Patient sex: F
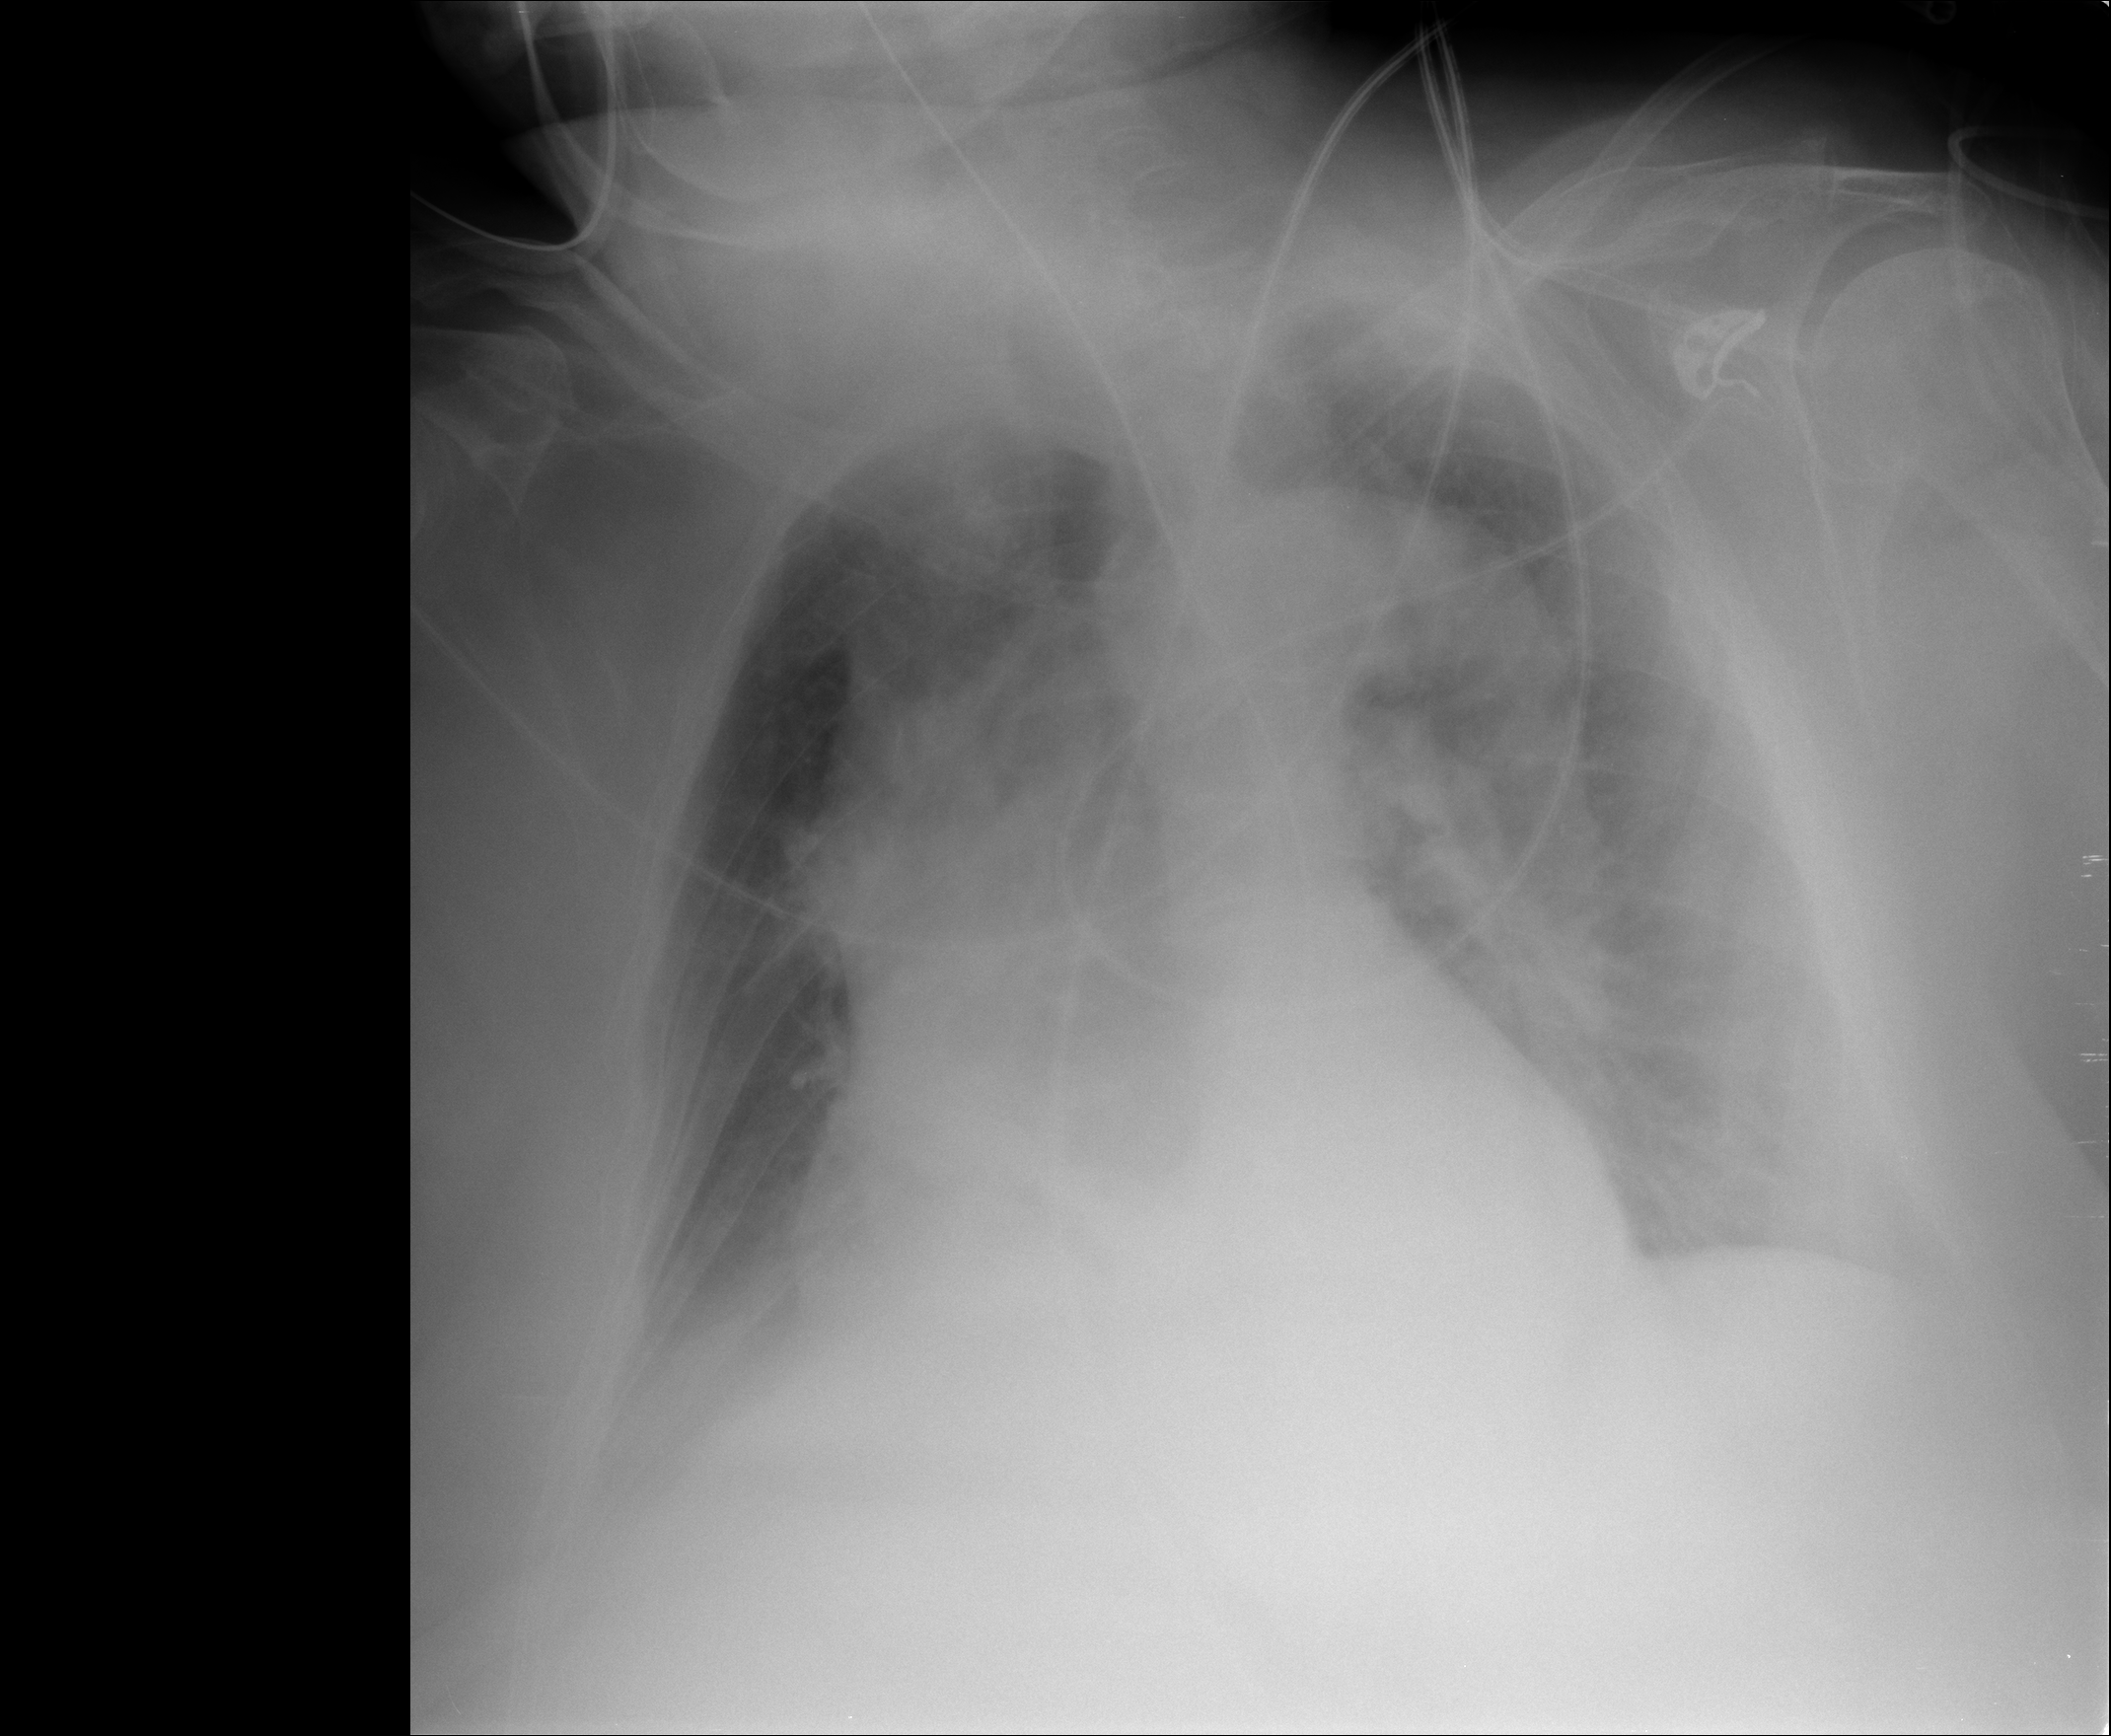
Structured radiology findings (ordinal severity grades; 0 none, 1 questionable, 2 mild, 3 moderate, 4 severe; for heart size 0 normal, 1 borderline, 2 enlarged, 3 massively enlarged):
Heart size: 2
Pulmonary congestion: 0
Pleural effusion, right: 2
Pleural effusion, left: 3
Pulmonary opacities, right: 0
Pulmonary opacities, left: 0
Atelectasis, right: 2
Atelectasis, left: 3